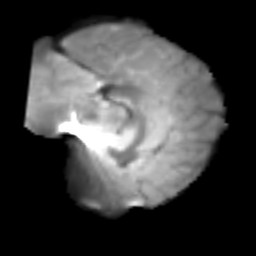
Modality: T2w
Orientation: sagittal
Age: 22
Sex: female
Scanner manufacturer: siemens
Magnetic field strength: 3 T
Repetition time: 2.3 s
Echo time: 0.085 s